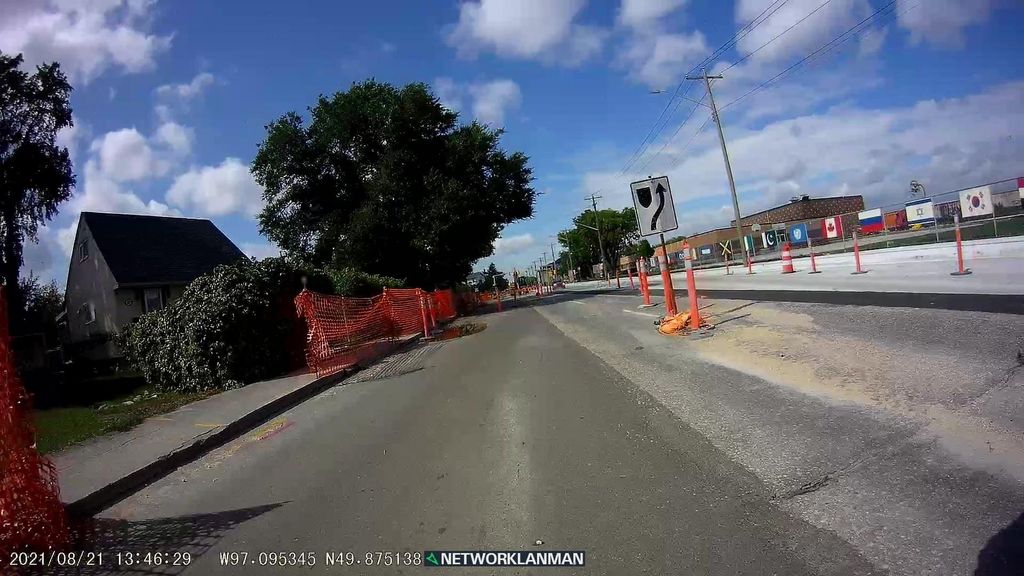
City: winnipeg